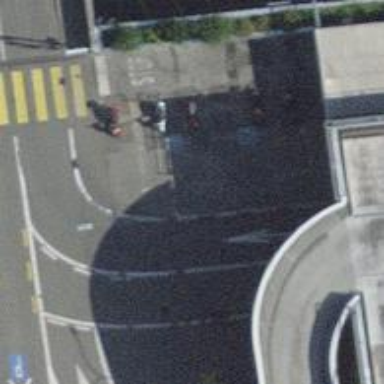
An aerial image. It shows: Car-sharing service available at this location.